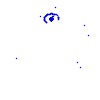
Particle: pion